Question: Am I using mysqli_fetch_row() the right way ??
I know the customer name and I wanna find out the Env_lines value in that same record. There is only one record with that customer name. I'm not getting an output when i do echo $env_lines. What might be the problem?
'''
<?php require_once("config.php") ?>
<?php require_once("functions.php") ?>
test
<?php
$customer = 'Bickery';
echo ' <br> 1)'.$customer;
$sql_customer = "SELECT * FROM 'Customer' WHERE Cust_Name = '$customer' LIMIT 0,1";
echo ' <br> 2)'.$sql_customer,'<br>';
$customer_selection = mysqli_query($conn,$sql_customer);
var_dump($customer_selection);
$customer_row = mysqli_fetch_row($conn, $customer_selection);
$env_lines = $customer_row["Env_Lines"];
echo ' <br> 3)'.$env_lines;
?>
'''
<URL>

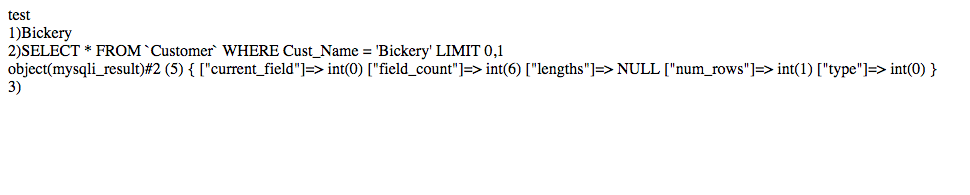
Answer: <URL>
> mixed mysqli_fetch_row ( mysqli_result $result )
Does that show anywhere that you need to give it your connection reference? No
Remove your first parameter from here
'''
$customer_row = mysqli_fetch_row($conn, $customer_selection);
^
'''
Then
> Fetches one row of data from the result set and returns it as an enumerated array, where each column is stored in an array offset starting from 0 (zero). Each subsequent call to this function will return the next row within the result set, or NULL if there are no more rows
That means this is not the right function to fetch an associative array, <URL>.
'''
$customer_row = mysqli_fetch_assoc($customer_selection);
'''
And oh, PHP guys on SO think this is our duty; here it goes
<URL>